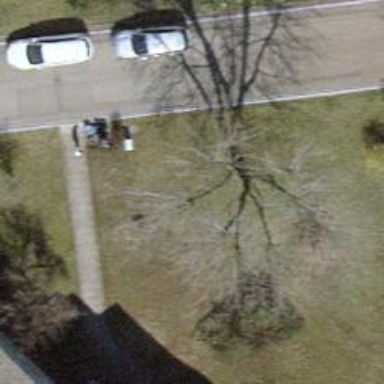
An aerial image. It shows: Urban tree adds touch of nature to the surroundings.